Field crop: tomato
Growth stage: 2
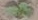
Species: solanum